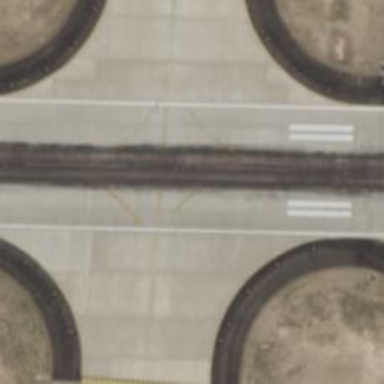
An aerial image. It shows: Image of taxiway at airport.